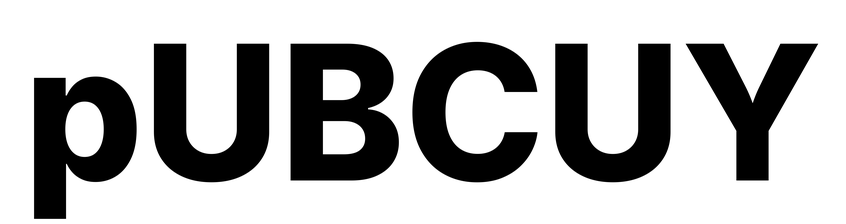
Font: Inter_ExtraBold